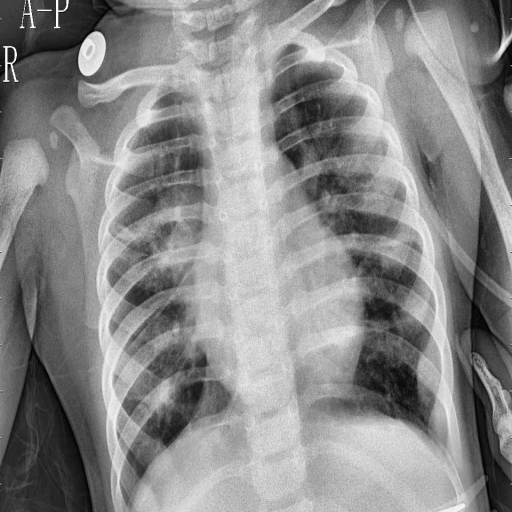
Finding: PNEUMONIA